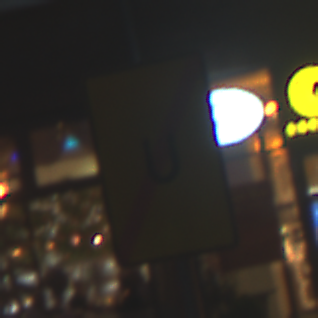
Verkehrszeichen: EndeUmleitung
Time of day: Night
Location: Outdoor (Urban)
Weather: PartlyCloudy
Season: NotSpecified
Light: Artificial